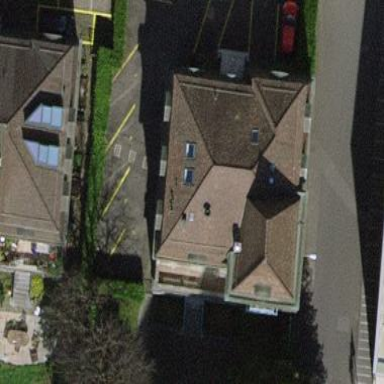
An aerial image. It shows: Detached building.